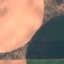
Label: AnnualCrop